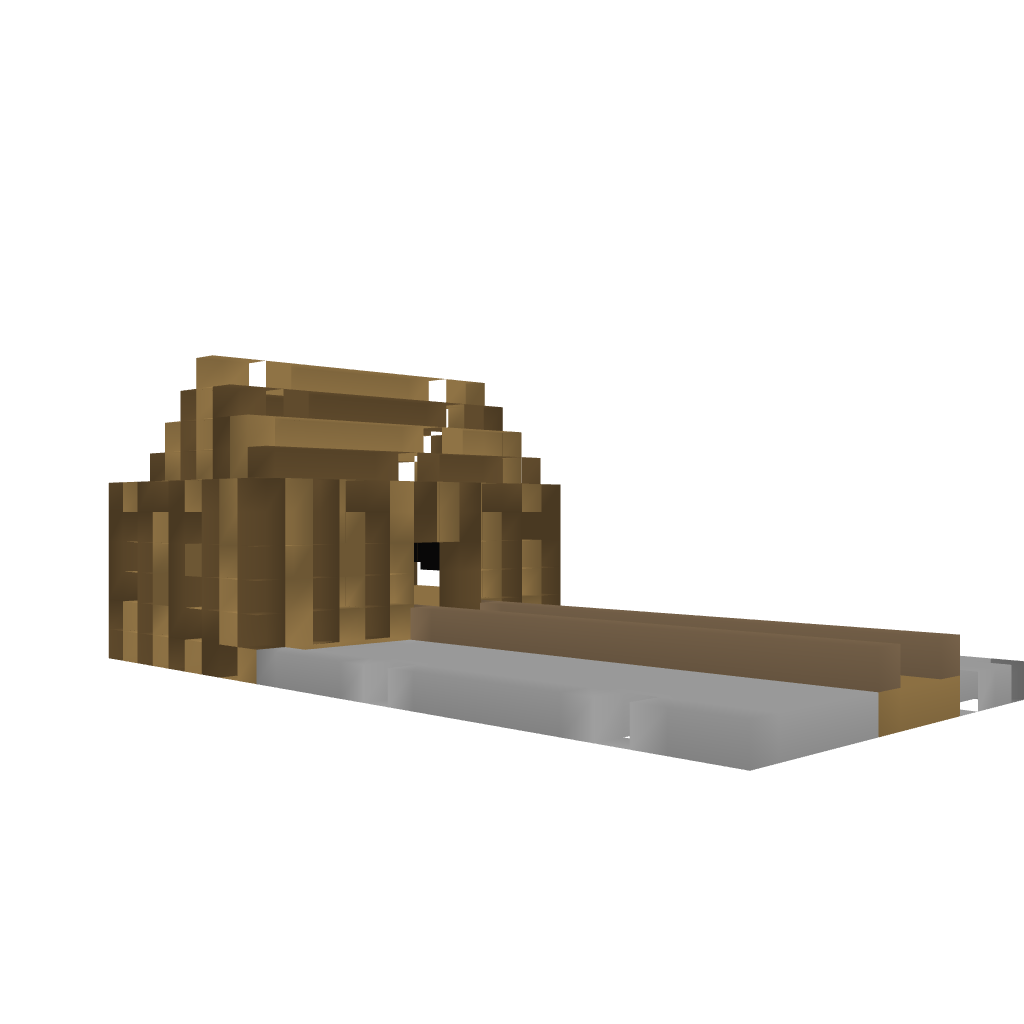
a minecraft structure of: Lakeside House